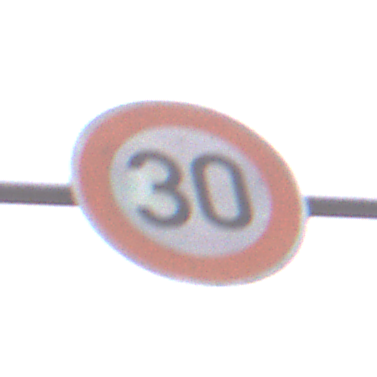
Verkehrszeichen: Geschwindigkeit30
Umgebung: Outdoor, Urban
Tageszeit: MorningAfternoon
Wetter: Overcast
Licht: Natural
Jahreszeit: NotSpecified
Kontrast: LowContrast